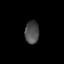
Tissue: lung
Cell type: Epithelial cells
Senescence score: 0.2393
Nuclear area (px): 312
Mean DAPI intensity: 76.333